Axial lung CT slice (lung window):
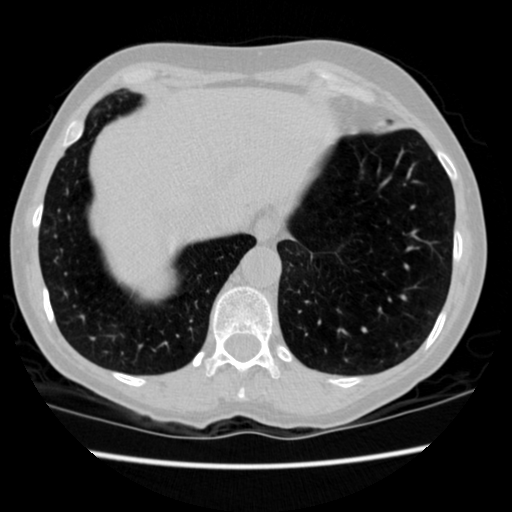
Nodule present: no